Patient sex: F
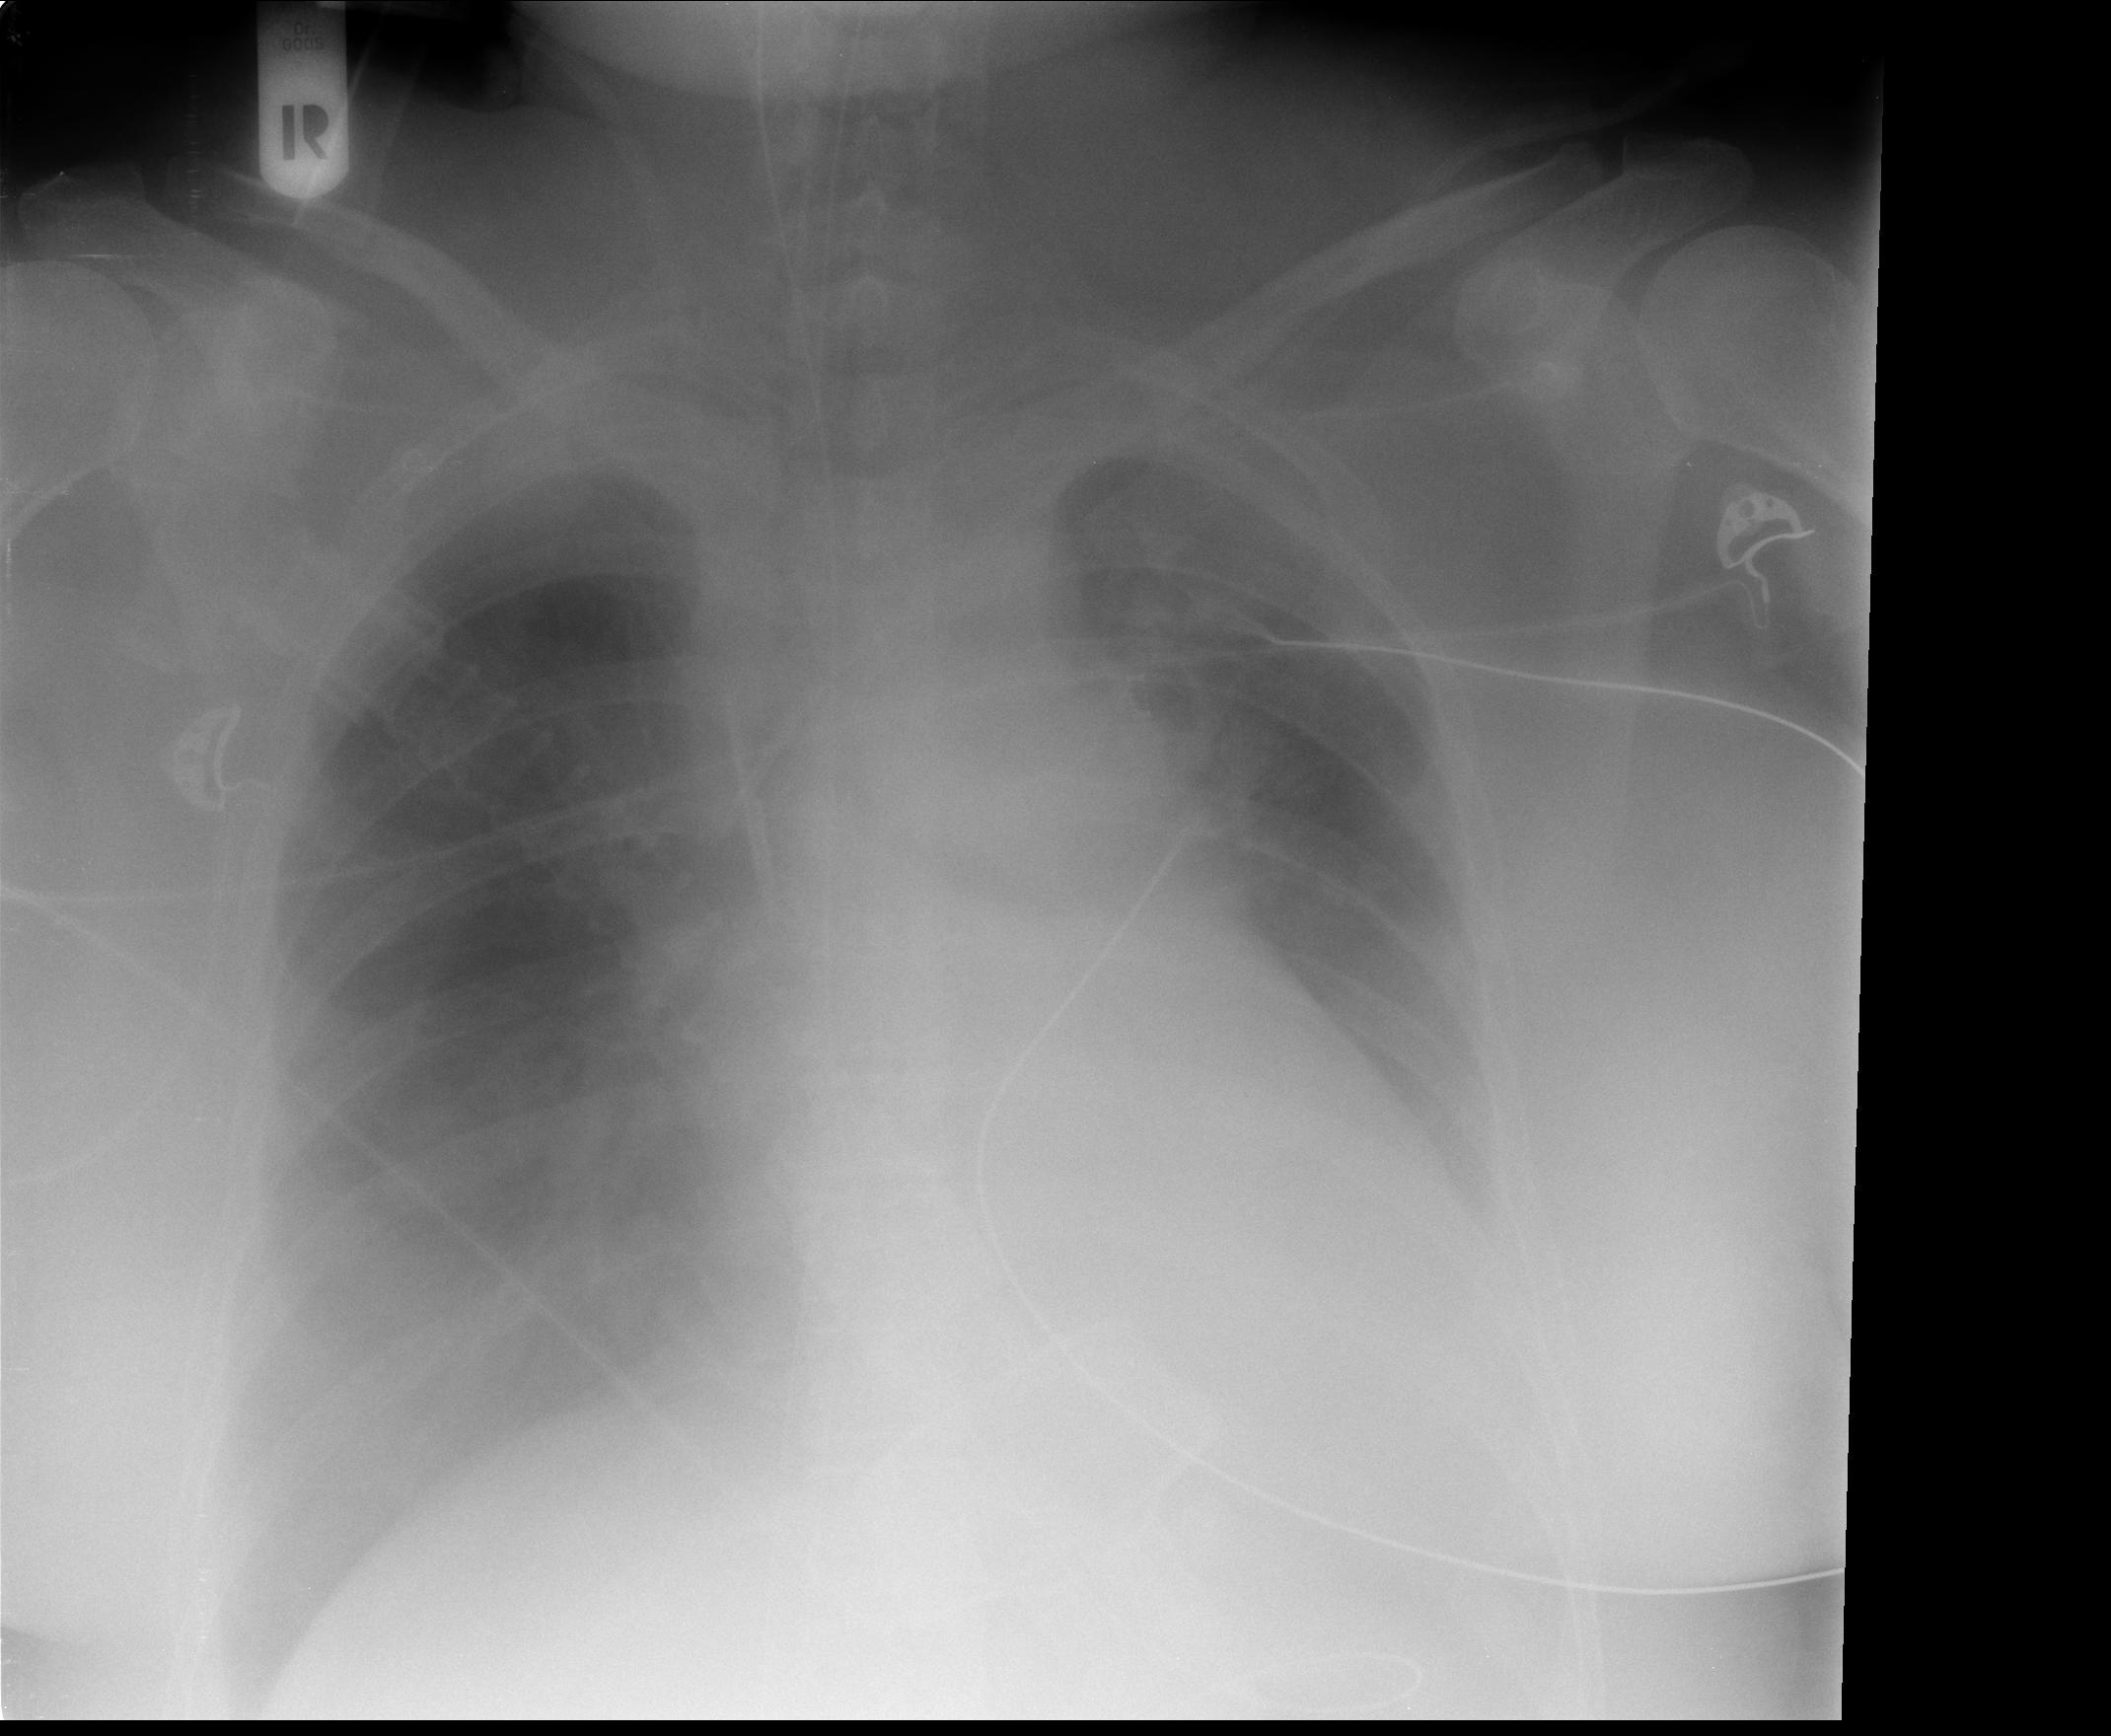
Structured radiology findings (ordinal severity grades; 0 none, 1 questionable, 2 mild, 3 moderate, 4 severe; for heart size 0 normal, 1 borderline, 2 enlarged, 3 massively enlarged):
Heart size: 2
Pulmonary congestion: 0
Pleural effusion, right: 3
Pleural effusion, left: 3
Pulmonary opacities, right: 0
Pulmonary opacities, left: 2
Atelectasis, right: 3
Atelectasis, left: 2